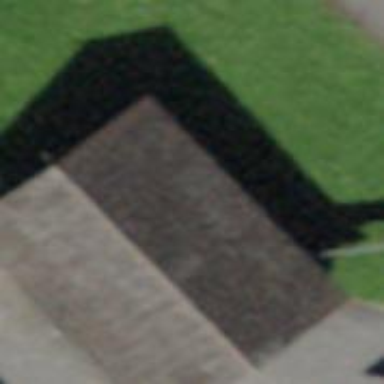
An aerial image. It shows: Farm auxiliary building.